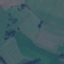
Land use / land cover: Pasture